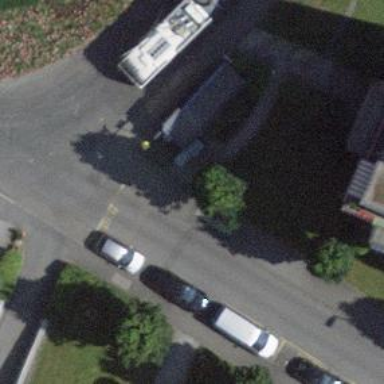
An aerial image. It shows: Post box is visible.